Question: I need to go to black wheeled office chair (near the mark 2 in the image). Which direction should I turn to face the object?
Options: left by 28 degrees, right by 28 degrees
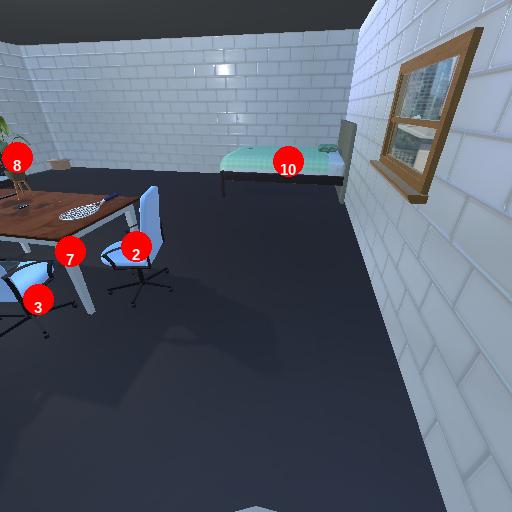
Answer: left by 28 degrees